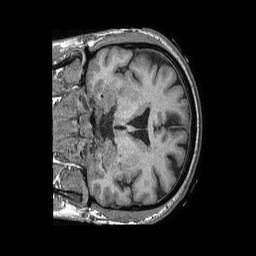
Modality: T1w
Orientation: coronal
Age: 61
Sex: male
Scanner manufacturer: philips
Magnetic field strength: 1.5 T
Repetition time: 0.007513 s
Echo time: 0.003407 s